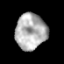
Tissue: prostate
Cell type: T cells
Senescence score: 0.8328
Nuclear area (px): 1095
Mean DAPI intensity: 175.859